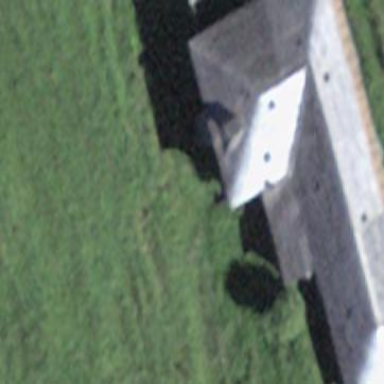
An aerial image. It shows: Farm building.